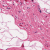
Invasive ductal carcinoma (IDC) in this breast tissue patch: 0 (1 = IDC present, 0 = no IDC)